Interaction volume radius: 10 \u00c5
Interaction volume height: 15 \u00c5
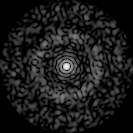
Disorder parameter: 0.8656